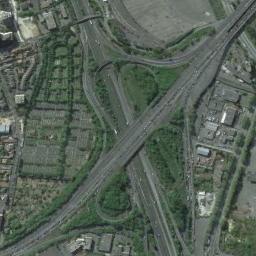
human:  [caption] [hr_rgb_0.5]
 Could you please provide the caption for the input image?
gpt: On the highway, There is an overpass .

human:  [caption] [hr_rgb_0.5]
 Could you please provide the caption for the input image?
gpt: The overpass is next to some houses and trees .

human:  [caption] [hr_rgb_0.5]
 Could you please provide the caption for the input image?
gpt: There are many trees and buildings beside the overpass .

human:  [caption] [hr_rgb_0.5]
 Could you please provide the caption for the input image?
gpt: The directional overpass is over the roads in the city .

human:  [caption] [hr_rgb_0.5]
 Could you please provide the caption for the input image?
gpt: There are green trees and some buildings beside the overpass .